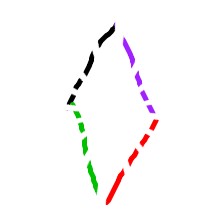
Shape: rhombus